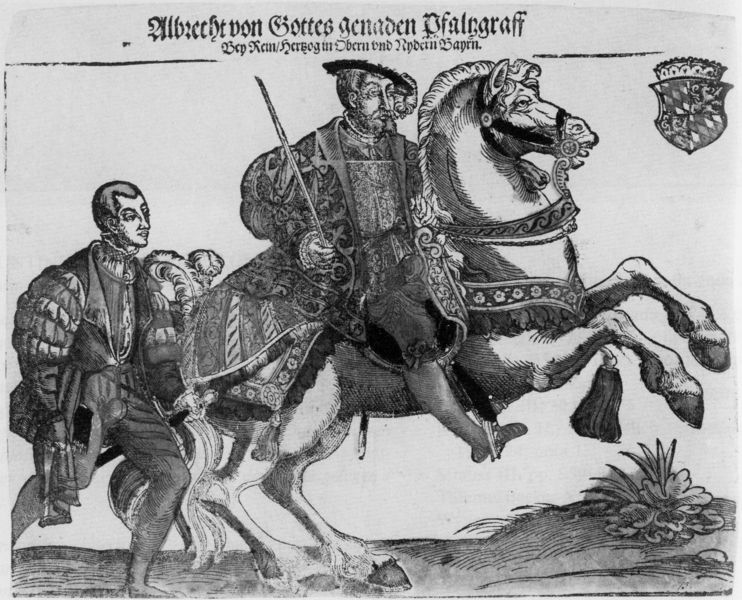
Titel: Bildnis von Albrecht V, Herzog von Bayern, zu Pferd
Künstler: Michael Ostendorfer
Institution: (Seriendruck)
Schlagwörter: feder, kopf, mann, schatten, bewegung, grau, hut, licht, männer, schwarz, weiss, zeichnung, gras, weg, bart, hemd, jacke, kappe, profile, augen, diener, federn, gesicht, kragen, mensch, bildnis, portrait, porträt, boden, mantel, reich, adel, pflanze, pflanzen, krone, ohren, renaissance, pferd, reiter, federbusch, hufe, mähne, reiten, sattel, schweif, sprung, steigbügel, zaumzeug, zügel, holzschnitt, schrift, grafik, graphik, kaiser, quaste, bayern, porträts, druck, schraffuren, stich, illustration, schwert, säbel, uniform, überschrift, degen, ritter, brokat, wappen, rauten, barett, löwen, ross, nüstern, mittelalter, wams, herzog, oberbayern, halfter, kupferstich, zepter, satteldecke, von, kniehose, albrecht, albrecht dürer, seriendruck, gottes, heerpauke, kuhmaulschuhe, wamst, knappe, begleiter, reiterbildnis, ügel, landsknechtstracht, krazse, pflazgraf, pfalzgraf, gnaden, albrech, walgraff